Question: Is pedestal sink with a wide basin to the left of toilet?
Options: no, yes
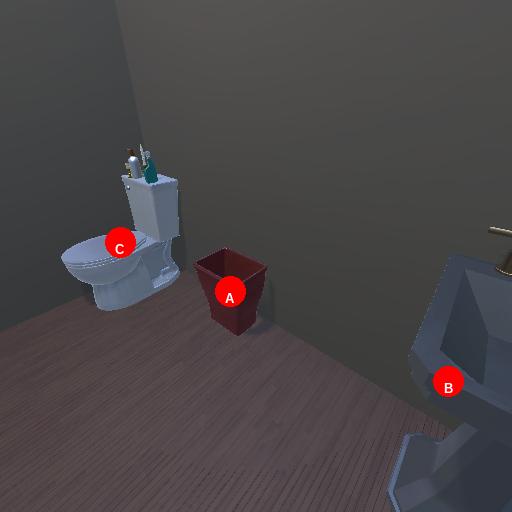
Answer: no